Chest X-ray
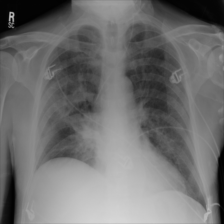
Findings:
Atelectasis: negative
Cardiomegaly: negative
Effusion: negative
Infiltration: negative
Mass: negative
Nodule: negative
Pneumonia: negative
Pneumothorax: negative
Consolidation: negative
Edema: negative
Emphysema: negative
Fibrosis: negative
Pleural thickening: negative
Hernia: negative